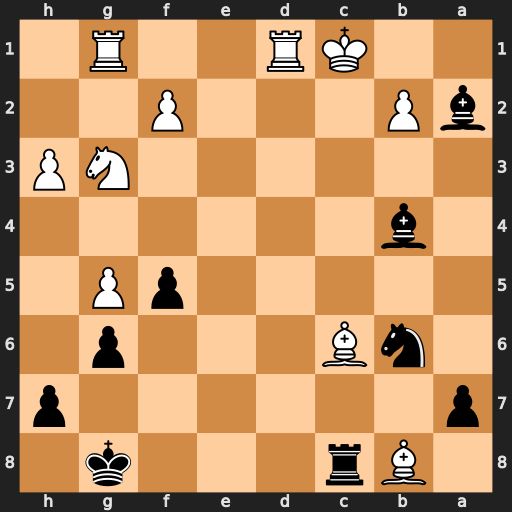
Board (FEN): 1Br3k1/p6p/1nB3p1/5pP1/1b6/6NP/bP3P2/2KR2R1
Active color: b
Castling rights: -
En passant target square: -
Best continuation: Rxc6#